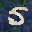
Label: 5